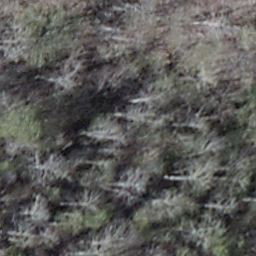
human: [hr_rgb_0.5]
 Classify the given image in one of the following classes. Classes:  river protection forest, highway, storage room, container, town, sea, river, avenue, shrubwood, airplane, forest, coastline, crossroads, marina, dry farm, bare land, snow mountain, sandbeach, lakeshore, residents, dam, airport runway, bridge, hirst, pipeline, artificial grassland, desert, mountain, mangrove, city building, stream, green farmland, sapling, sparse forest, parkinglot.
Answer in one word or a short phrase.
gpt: shrubwood